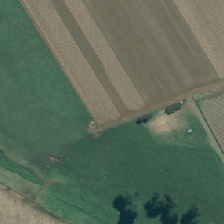
Land cover: shortrotation_cropland